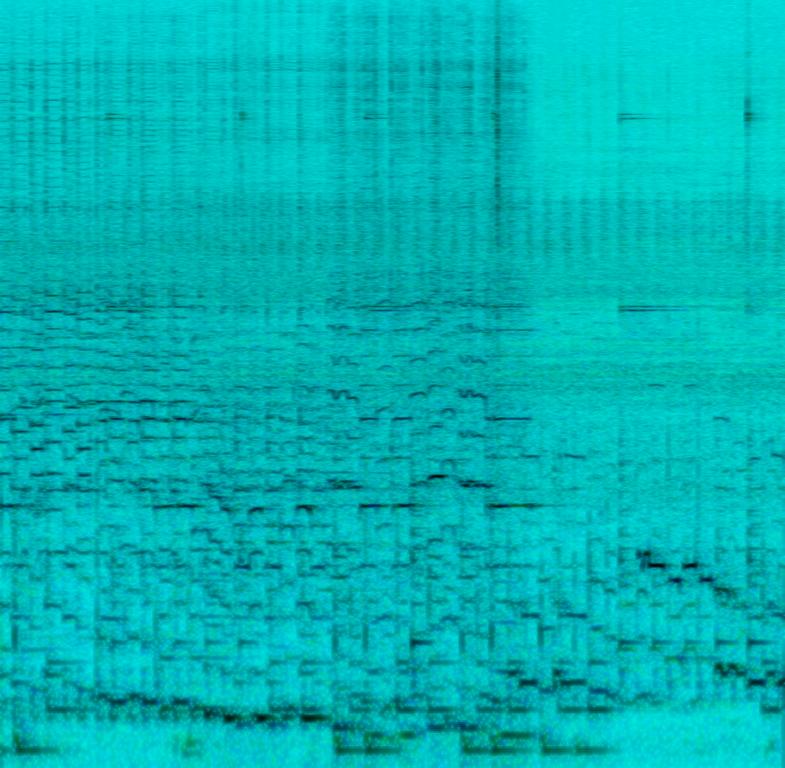
This song contains string instruments being played with a bow playing the main melody. Coming in after a flute starts playing the melody. An acoustic instrument is providing the rhythm. A guzheng is playing the same melody in a lower register. In the background you can hear crickets chirping. This song may be playing as a live performance from a music school.